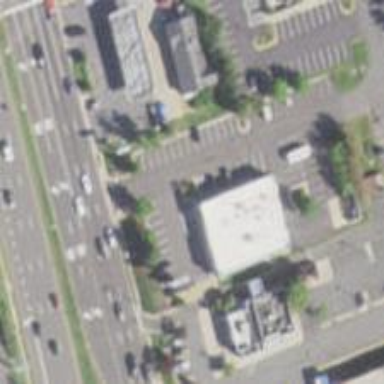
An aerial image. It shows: Convenience shop.